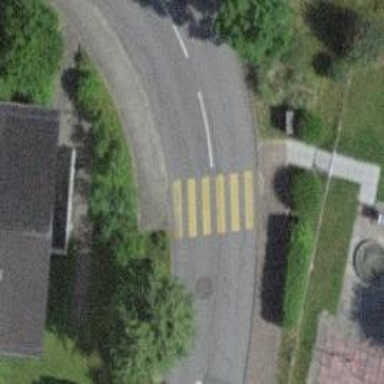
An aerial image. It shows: Kerb serving as barrier.